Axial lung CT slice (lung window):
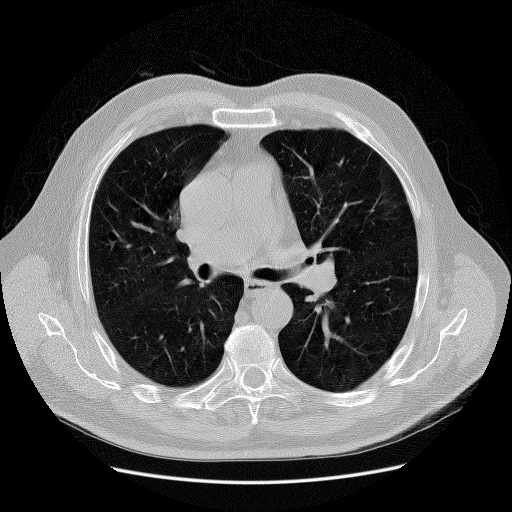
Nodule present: no